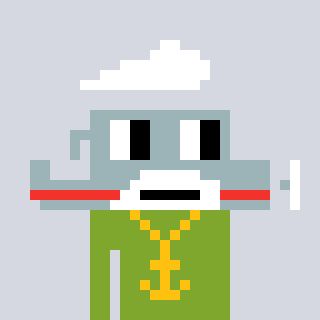
a pixel art character with square dark gray glasses, a plane-shaped head and a slimegreen-colored body on a cool background